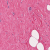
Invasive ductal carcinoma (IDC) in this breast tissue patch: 0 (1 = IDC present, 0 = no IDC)